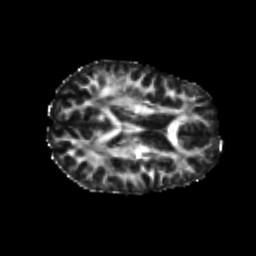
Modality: FA
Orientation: axial
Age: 24
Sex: female
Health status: healthy
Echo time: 0.074 s